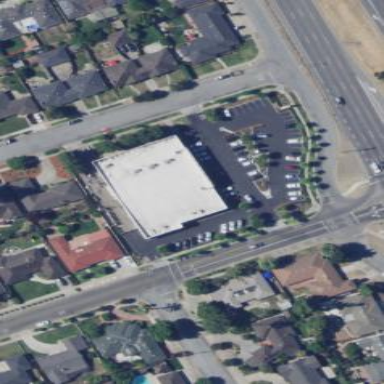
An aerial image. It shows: Variety store located inside building.